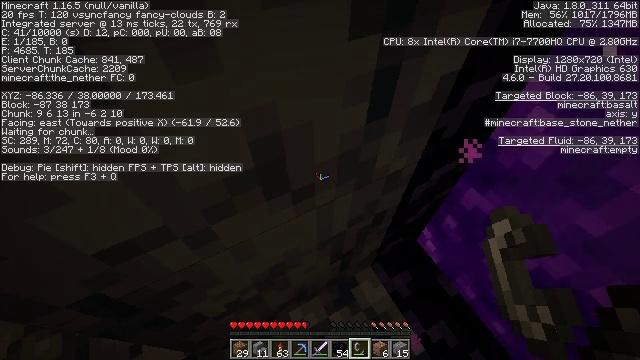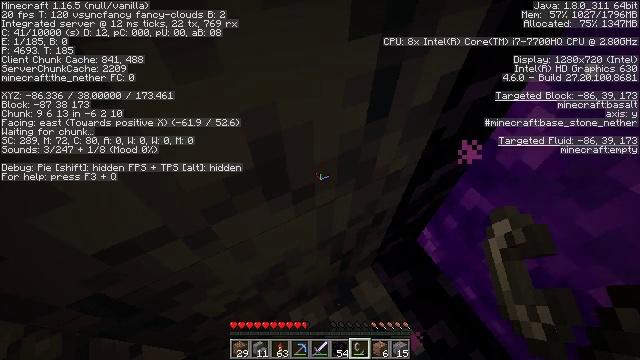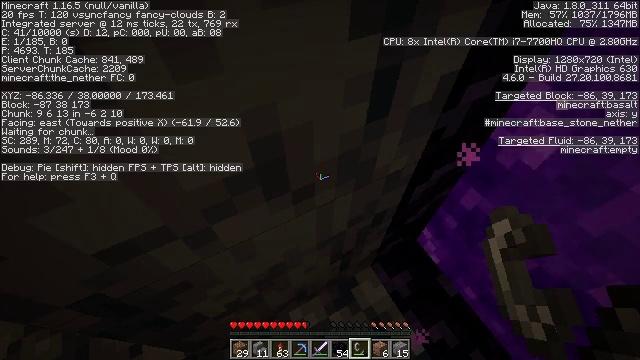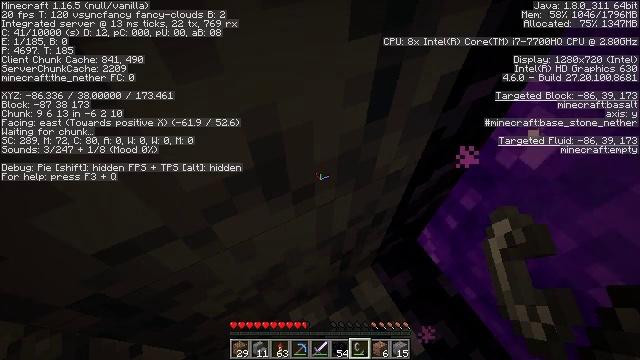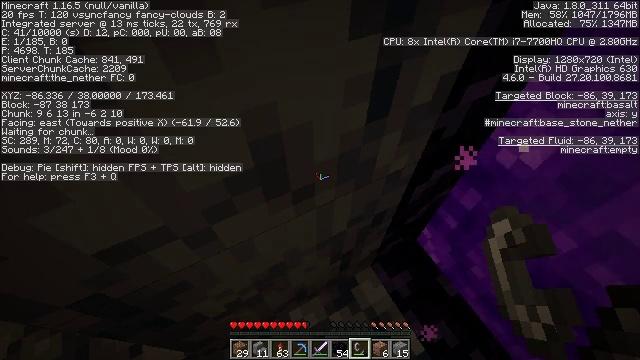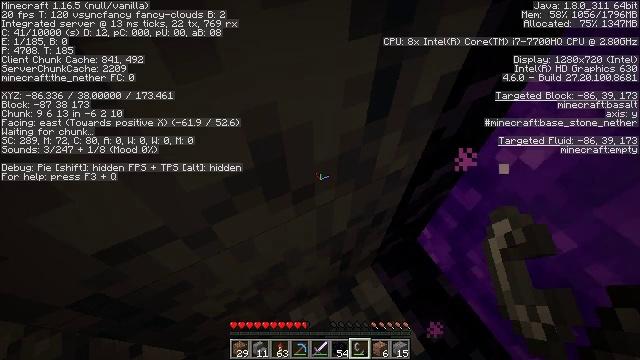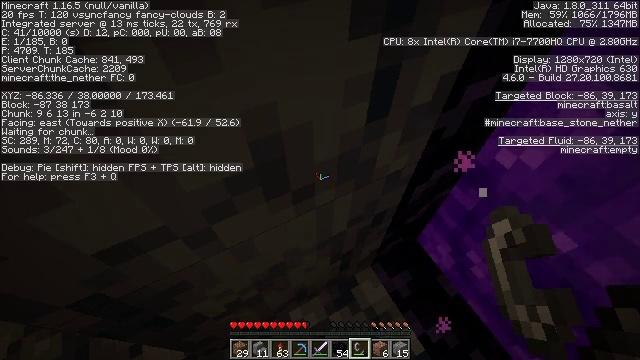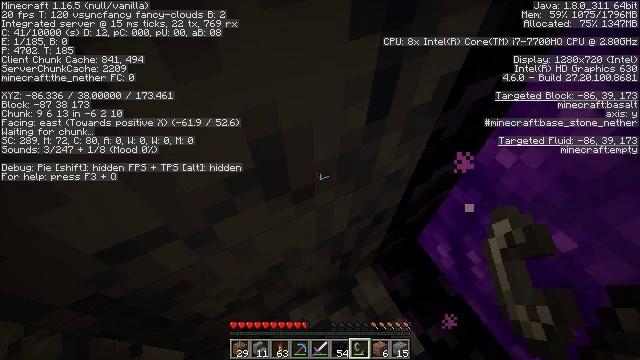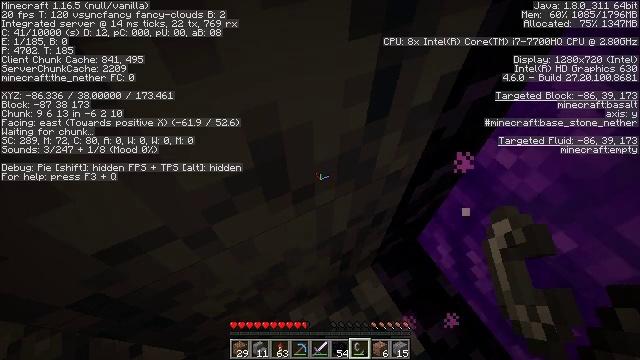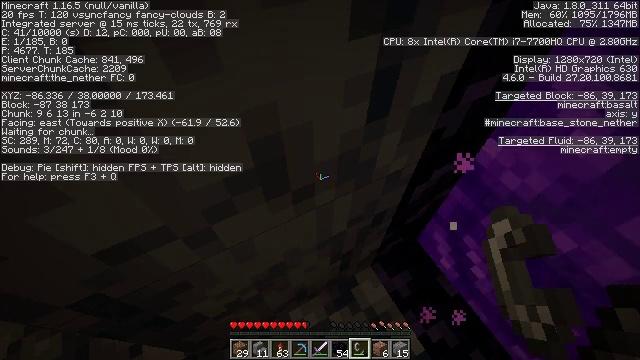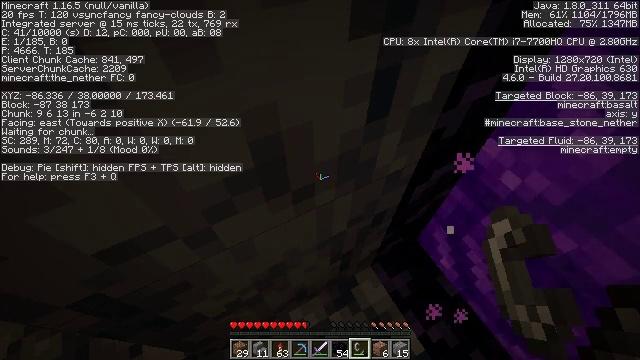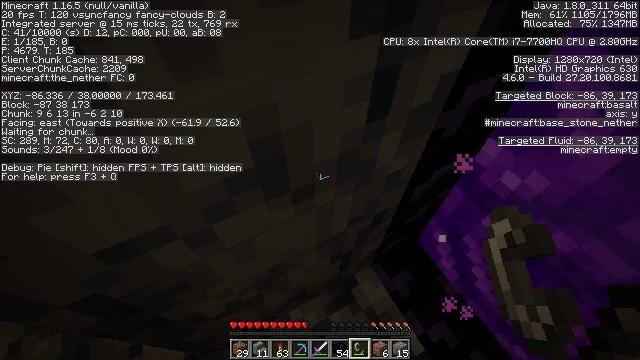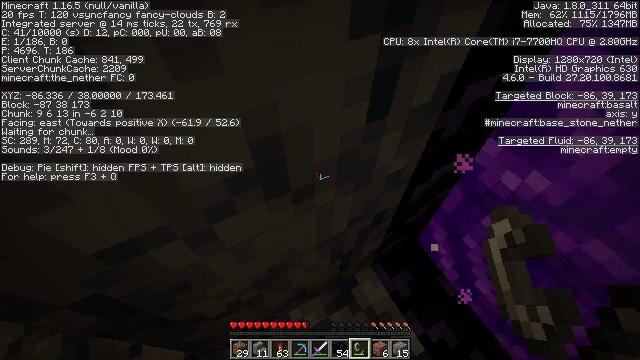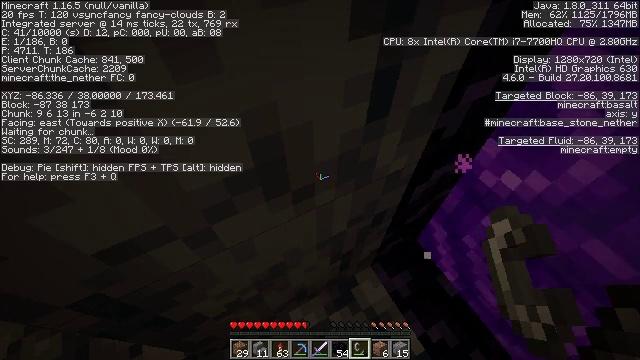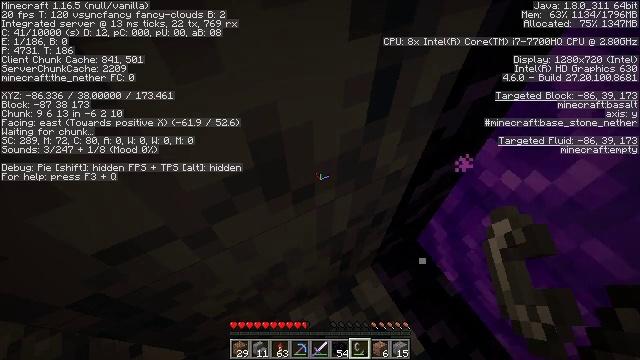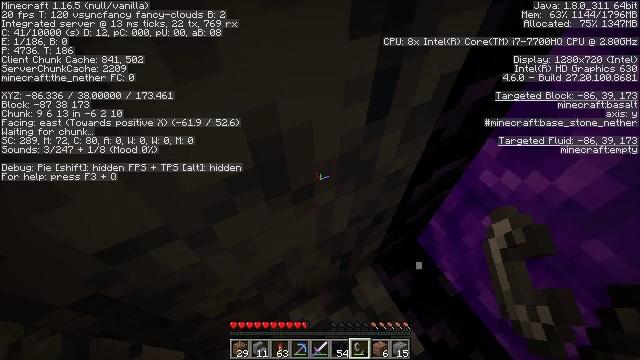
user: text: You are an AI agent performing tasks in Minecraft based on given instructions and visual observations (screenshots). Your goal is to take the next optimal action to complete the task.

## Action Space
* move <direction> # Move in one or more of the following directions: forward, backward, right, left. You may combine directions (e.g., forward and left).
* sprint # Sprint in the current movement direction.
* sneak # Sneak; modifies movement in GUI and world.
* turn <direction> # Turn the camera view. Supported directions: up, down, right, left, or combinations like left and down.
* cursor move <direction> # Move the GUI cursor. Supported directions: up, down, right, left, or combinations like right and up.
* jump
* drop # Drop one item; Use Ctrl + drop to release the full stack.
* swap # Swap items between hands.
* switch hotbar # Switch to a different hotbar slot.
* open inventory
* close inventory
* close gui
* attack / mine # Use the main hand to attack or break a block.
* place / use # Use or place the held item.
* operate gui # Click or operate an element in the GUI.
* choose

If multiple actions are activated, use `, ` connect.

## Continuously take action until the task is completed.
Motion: motion action
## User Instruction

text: Fight hostile mobs.
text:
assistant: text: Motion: no_op
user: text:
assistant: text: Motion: no_op
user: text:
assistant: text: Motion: no_op
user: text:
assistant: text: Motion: no_op
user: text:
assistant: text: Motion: no_op
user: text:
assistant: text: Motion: no_op
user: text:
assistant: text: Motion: no_op
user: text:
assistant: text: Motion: no_op
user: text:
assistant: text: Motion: no_op
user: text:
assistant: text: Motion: no_op
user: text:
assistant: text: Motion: no_op
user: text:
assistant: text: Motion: no_op
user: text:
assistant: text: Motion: no_op
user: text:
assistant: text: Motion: no_op
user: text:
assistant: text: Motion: no_op
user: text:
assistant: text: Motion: no_op
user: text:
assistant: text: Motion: no_op
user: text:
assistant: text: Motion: no_op
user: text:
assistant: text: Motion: no_op
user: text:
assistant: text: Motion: no_op
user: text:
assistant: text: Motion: no_op
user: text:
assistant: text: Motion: no_op
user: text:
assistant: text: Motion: no_op
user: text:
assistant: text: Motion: no_op
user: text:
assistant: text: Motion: no_op
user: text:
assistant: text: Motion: no_op
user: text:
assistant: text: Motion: no_op
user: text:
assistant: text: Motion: no_op
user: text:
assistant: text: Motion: no_op
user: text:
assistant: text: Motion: no_op